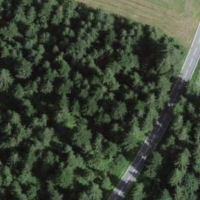
EUNIS habitat code: 43
Species observed at this site:
Astrantia minor